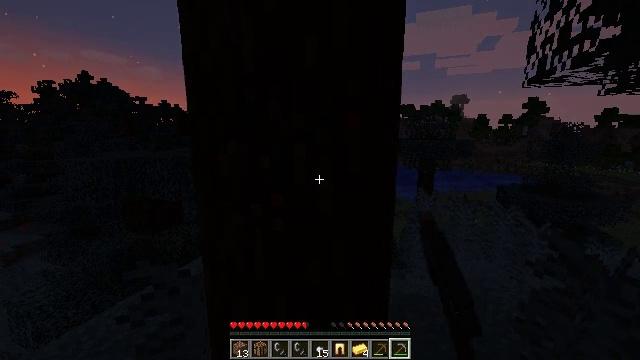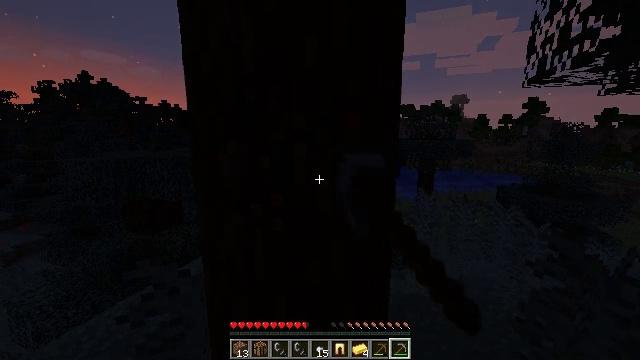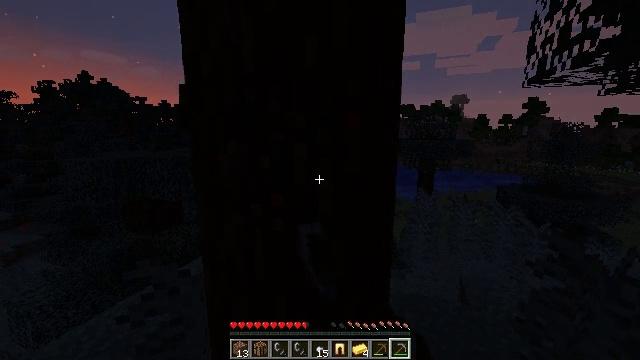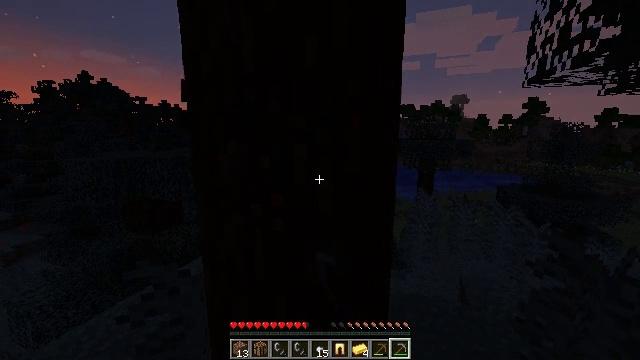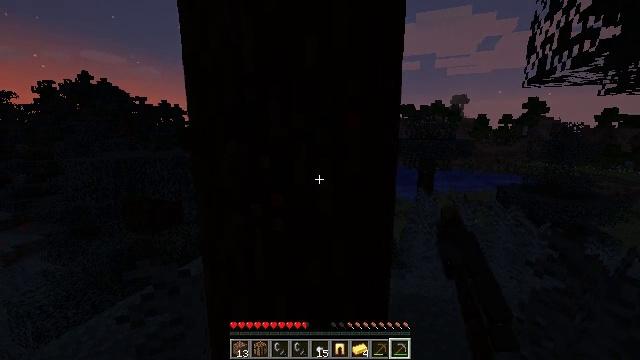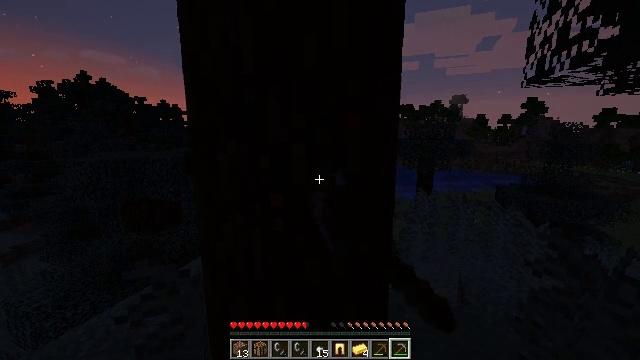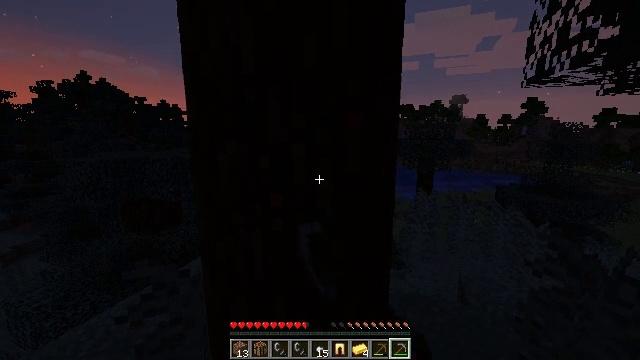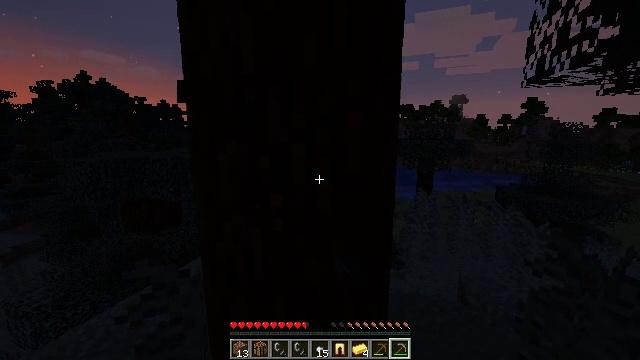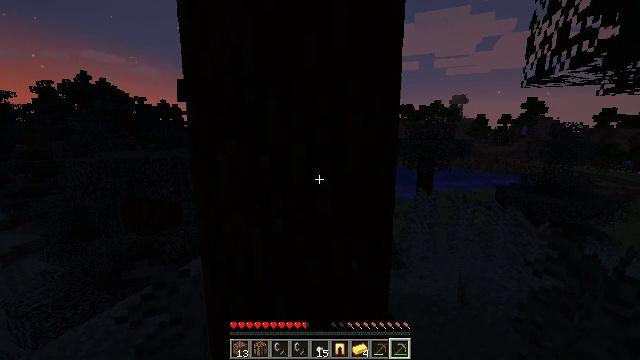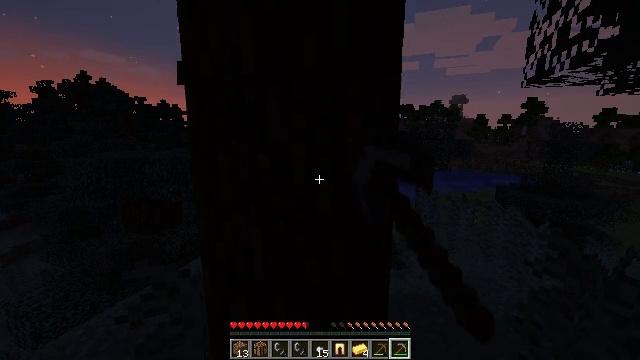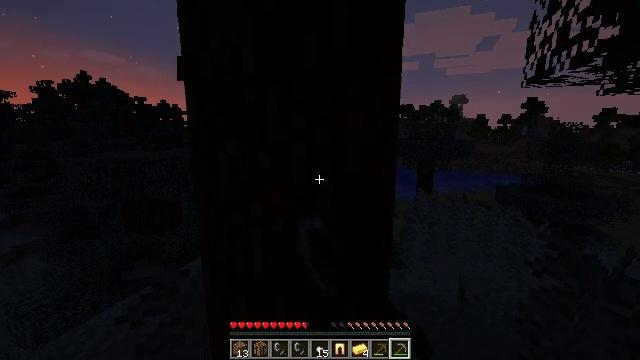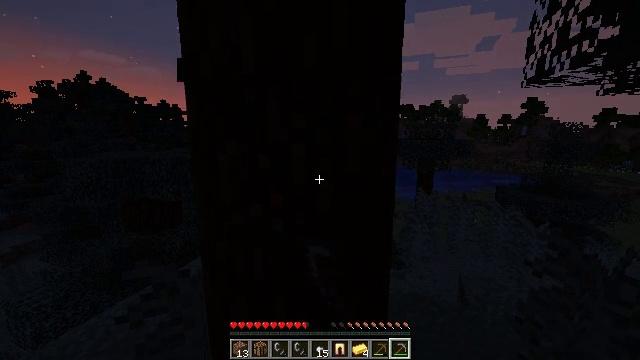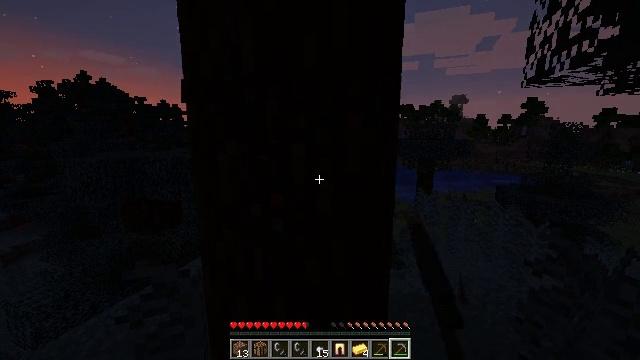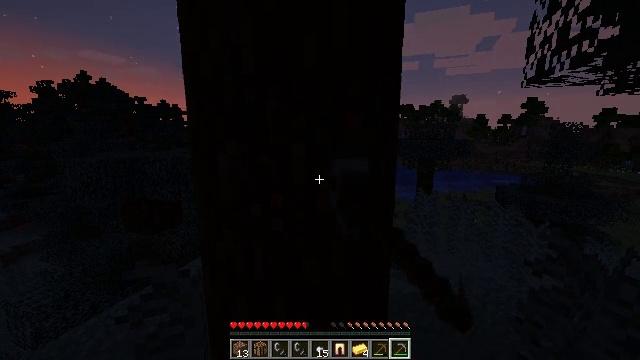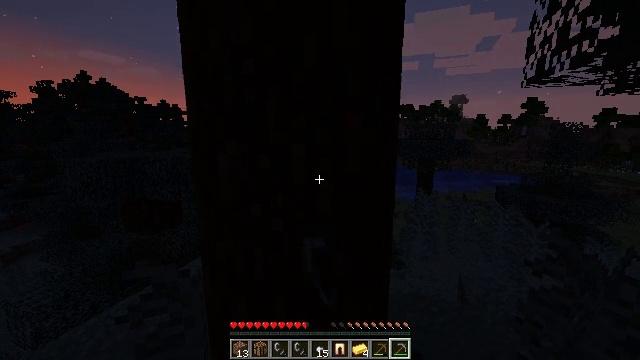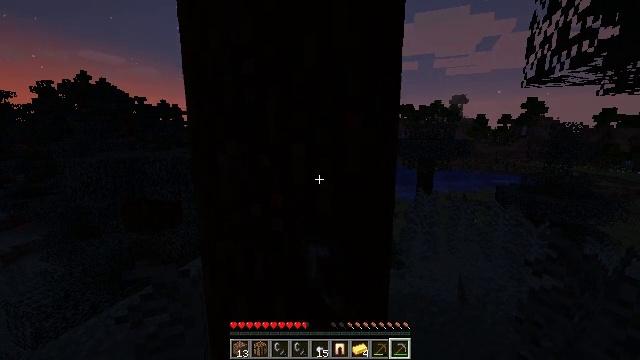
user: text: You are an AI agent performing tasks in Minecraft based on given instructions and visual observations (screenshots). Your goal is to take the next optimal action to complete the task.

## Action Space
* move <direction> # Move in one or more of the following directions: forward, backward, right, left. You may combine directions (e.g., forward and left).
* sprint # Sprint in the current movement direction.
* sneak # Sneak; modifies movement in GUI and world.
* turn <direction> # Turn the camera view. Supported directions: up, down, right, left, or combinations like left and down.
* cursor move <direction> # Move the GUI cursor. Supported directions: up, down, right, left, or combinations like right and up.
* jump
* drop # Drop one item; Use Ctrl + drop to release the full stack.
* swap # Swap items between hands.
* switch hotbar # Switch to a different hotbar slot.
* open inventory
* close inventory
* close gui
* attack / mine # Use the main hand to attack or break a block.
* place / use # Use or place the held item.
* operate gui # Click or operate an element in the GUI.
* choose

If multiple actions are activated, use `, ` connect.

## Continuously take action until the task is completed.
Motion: motion action
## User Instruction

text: Break the spruce log from the tree.
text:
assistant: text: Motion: attack / mine
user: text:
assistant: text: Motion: attack / mine
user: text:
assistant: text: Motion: attack / mine
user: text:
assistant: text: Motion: attack / mine
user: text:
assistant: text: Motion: attack / mine
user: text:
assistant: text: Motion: attack / mine
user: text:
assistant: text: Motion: attack / mine
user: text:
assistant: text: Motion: attack / mine
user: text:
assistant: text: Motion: attack / mine
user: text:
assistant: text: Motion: attack / mine
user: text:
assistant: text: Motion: attack / mine
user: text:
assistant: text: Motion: attack / mine
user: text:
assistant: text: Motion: attack / mine
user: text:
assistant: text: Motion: attack / mine
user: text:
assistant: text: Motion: attack / mine
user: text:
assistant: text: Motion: attack / mine
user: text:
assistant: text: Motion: attack / mine
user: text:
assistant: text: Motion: attack / mine
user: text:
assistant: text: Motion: attack / mine
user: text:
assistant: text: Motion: attack / mine
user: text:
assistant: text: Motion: attack / mine
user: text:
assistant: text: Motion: attack / mine
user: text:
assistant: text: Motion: attack / mine
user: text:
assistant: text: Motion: attack / mine
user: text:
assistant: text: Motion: attack / mine
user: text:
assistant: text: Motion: attack / mine
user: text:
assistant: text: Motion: turn right and down, attack / mine
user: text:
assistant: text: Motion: turn right and down, attack / mine
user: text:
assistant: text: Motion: turn down, attack / mine
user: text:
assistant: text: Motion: attack / mine